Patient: sex F, age 64
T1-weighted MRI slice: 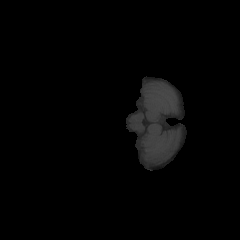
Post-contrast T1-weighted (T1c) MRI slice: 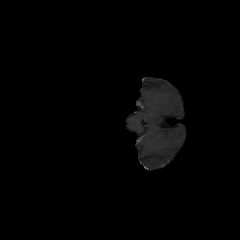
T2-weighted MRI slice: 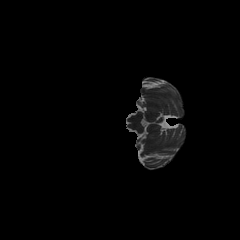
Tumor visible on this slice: no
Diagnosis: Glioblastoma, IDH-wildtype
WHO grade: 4